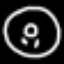
Label: donut